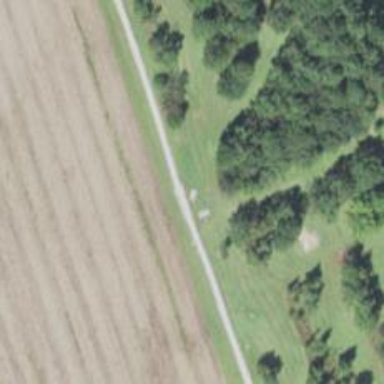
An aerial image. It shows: Disc golf tee area.